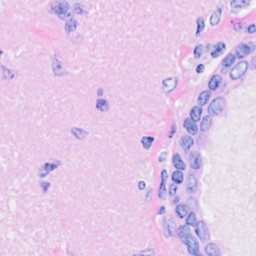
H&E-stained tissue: Breast